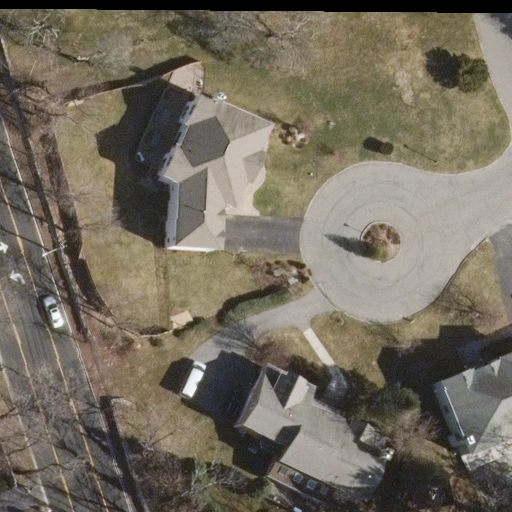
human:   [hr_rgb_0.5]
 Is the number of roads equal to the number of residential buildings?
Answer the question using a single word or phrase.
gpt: no

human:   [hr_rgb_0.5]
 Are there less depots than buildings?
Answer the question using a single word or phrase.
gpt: yes

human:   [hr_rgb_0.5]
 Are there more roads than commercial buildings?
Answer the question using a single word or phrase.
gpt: yes

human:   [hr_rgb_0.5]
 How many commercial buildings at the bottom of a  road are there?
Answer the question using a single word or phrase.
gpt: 0

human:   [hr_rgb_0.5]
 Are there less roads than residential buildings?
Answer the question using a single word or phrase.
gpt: no

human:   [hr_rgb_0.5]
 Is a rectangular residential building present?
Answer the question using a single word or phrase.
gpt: no

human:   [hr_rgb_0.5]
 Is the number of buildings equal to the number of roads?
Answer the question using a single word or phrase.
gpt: no

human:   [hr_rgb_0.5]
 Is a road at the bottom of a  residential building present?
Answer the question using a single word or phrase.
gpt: yes

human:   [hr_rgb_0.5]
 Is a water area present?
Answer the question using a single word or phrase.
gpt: no

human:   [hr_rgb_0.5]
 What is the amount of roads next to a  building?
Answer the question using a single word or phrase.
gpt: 4

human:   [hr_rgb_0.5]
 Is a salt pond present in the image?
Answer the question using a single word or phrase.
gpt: no

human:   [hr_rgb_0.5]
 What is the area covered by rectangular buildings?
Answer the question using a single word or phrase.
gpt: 0m2

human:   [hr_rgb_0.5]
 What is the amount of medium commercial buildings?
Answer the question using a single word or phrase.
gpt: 0

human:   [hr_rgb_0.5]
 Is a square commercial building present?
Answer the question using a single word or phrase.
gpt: no

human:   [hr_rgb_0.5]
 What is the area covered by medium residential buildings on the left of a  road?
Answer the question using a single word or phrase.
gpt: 899m2

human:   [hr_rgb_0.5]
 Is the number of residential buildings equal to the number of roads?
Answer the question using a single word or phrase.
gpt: no

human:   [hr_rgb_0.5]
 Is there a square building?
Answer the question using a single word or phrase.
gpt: no

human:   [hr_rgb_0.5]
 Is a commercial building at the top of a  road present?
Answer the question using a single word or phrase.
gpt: no

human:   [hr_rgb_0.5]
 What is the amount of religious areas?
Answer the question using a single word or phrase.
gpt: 0

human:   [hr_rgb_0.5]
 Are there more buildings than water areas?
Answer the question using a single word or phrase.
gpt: yes

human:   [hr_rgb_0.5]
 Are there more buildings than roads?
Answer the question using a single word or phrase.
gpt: no

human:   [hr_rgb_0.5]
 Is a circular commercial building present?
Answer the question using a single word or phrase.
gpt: no

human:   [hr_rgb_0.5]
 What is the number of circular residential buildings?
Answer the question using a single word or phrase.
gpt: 0

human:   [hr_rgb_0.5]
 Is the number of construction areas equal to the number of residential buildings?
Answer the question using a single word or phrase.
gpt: no

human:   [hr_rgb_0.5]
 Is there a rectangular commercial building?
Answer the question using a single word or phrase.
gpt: no

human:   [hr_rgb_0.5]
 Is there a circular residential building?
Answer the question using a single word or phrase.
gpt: no

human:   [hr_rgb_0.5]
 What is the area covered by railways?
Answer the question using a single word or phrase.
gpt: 0m2

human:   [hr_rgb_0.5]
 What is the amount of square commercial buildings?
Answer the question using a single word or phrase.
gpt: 0

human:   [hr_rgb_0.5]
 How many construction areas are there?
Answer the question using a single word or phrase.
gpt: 0

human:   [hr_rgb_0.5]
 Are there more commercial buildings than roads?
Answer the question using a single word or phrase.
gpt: no

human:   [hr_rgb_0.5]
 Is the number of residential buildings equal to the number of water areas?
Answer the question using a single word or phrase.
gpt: no

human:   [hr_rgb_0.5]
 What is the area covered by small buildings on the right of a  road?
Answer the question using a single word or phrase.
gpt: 0m2

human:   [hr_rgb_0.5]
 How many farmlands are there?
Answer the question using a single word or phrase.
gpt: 0

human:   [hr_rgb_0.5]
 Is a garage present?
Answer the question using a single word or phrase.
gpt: no

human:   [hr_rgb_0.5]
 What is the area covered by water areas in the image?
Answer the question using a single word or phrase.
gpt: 0m2

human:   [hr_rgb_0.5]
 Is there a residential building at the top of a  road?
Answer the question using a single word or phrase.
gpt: yes